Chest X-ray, PA view. Patient: 59 years old, sex M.
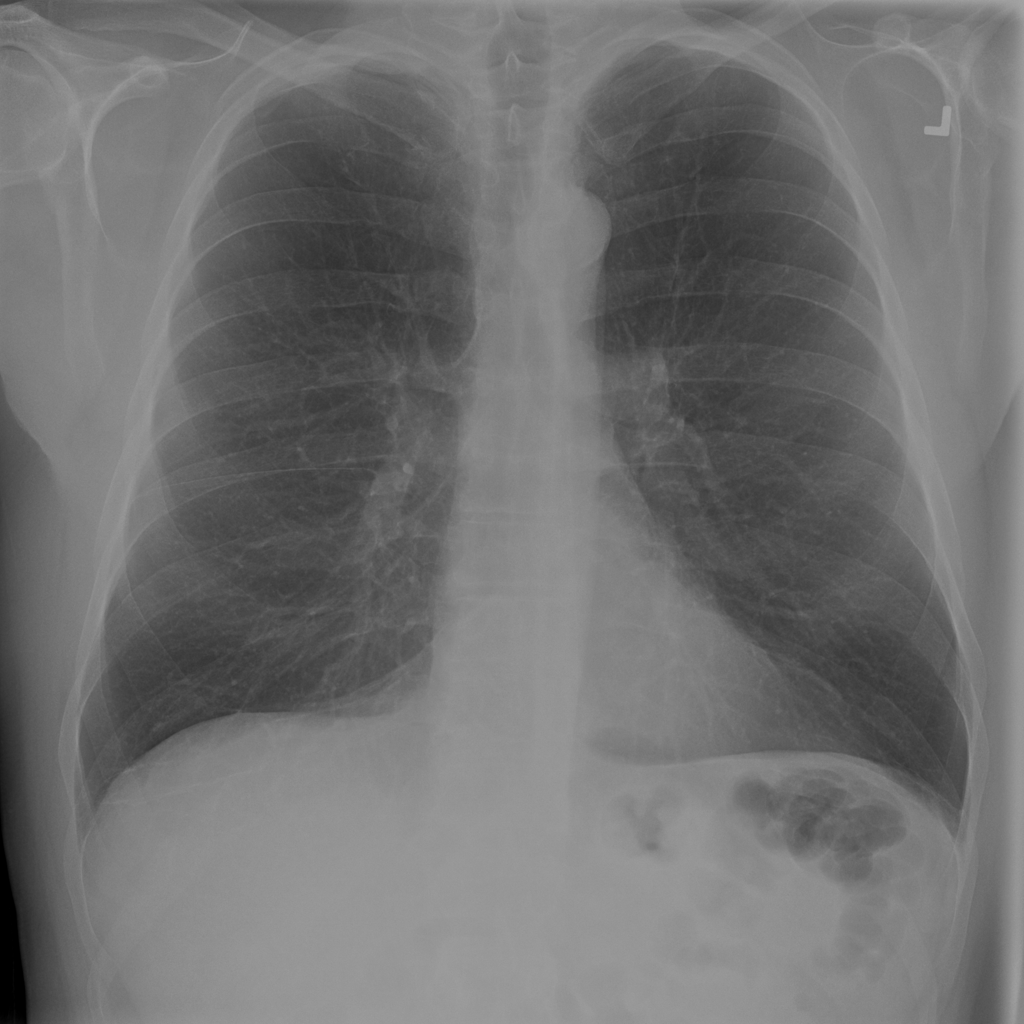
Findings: No Finding